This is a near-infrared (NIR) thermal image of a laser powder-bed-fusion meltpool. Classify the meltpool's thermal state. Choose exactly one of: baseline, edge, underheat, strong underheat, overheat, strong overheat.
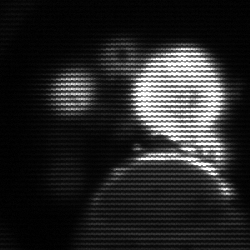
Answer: baseline